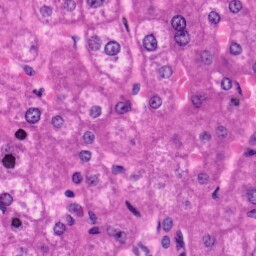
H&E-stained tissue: Liver